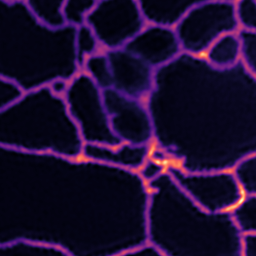
Label: Super-resolution ER image